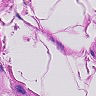
Metastatic tissue present: no